Question: I've searched for 2 days and I'm not getting how to convert the recorded wav file to an mp3 file; seen many questions even on stack overflow itself but no one gave the solution.
We can't execute System.Diagnostics.Process in Windows Phone.
there are many encoders like Lame, NAudio and so on; but don't know how to use that. .
recently I found example in codeproject named "mp3 Compressor", I tried use those classes but now i'm getting the below error,

Somebody please tell me how to achieve it. .
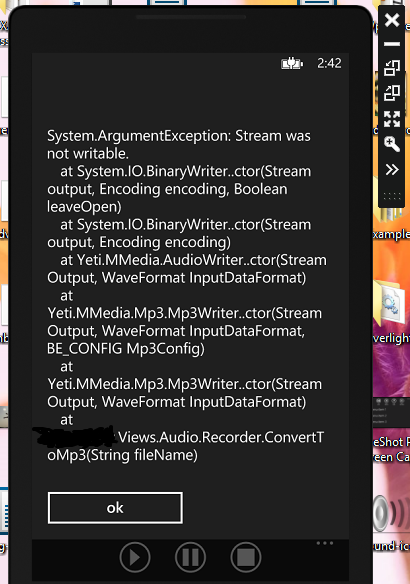
Answer: Why are you trying to do that?
I'm afraid you can't and mustn't do that. at least with tools like those ones you mention. Note, for example, that Zune transform a media before transfering it to the devices.
As an idea, you could upload your file to a service online and make the conversion there. It's more difficult of course and providing you have a host you can use.